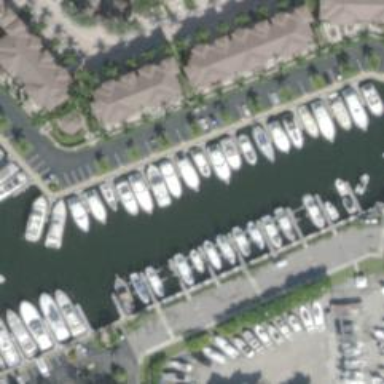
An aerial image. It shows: Marina on leisure land.